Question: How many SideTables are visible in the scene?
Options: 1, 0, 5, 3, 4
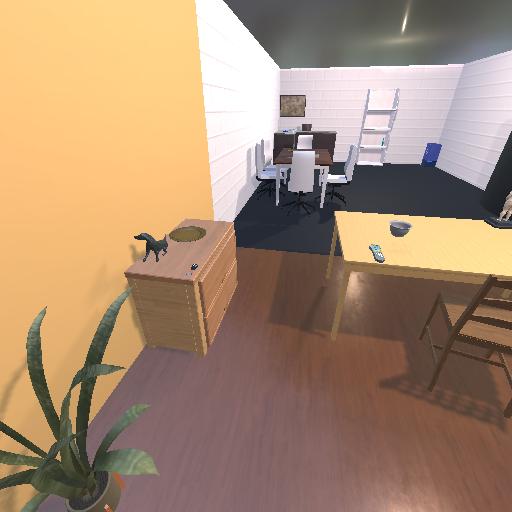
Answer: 1